Aerial crown-view tile of a tropical tree (Barro Colorado Island, Panama), acquired 20240918:
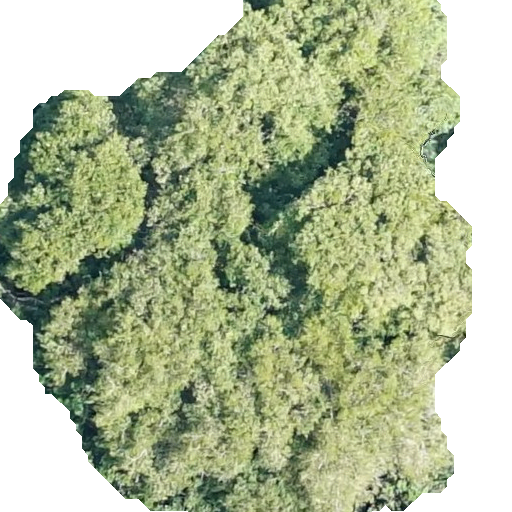
Species: Prioria copaifera
GBIF accepted scientific name: Prioria copaifera
Crown area: 330.212 m²